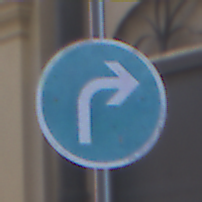
Verkehrszeichen: VorgeschriebeneFahrtrichtungRechts
Umgebung: Outdoor, Urban
Tageszeit: MorningAfternoon
Wetter: PartlyCloudy
Licht: Natural
Jahreszeit: NotSpecified
Kontrast: MediumContrast